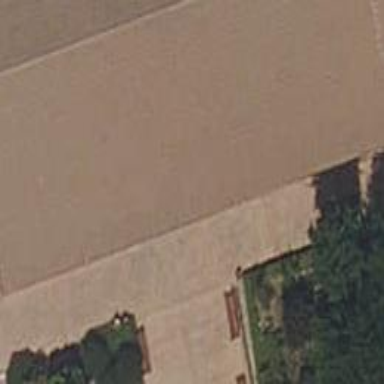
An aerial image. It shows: Concrete steps with ramp.